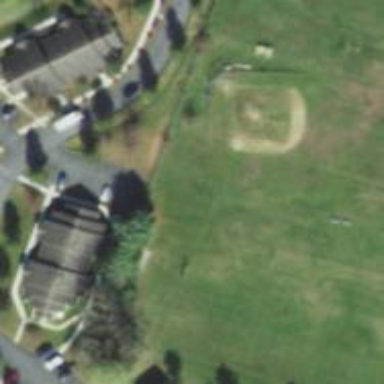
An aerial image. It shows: Softball pitch for leisure land activities.